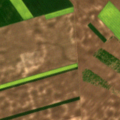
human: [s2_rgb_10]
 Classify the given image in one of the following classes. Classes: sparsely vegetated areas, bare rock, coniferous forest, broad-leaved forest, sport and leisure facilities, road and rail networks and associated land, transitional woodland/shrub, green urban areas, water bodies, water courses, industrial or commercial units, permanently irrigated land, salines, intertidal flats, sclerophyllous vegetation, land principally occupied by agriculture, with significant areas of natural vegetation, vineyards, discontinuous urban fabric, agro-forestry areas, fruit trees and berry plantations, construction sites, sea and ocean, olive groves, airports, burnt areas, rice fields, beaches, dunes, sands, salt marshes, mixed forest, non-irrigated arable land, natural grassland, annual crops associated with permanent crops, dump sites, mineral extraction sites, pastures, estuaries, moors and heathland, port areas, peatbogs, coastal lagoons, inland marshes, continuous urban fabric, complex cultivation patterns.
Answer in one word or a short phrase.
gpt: non-irrigated arable land